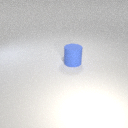
large blue rubber cylinder